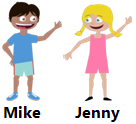
Mike and Jenny